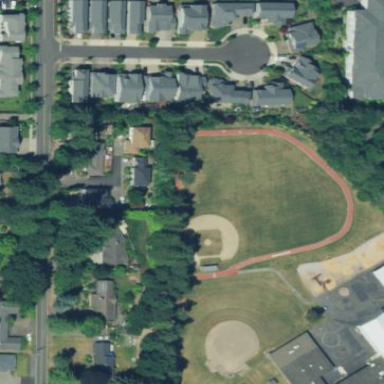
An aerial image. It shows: Baseball pitch for leisure land activities.